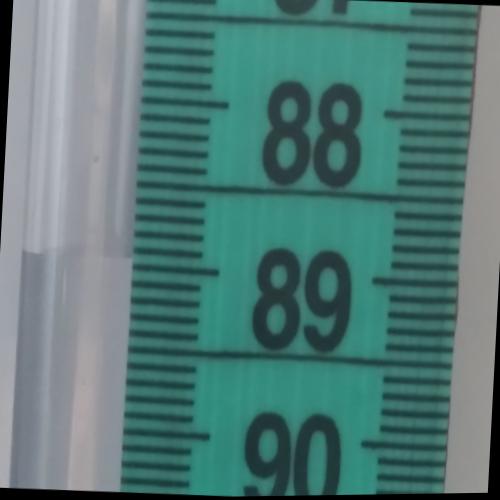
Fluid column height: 89.0 cm